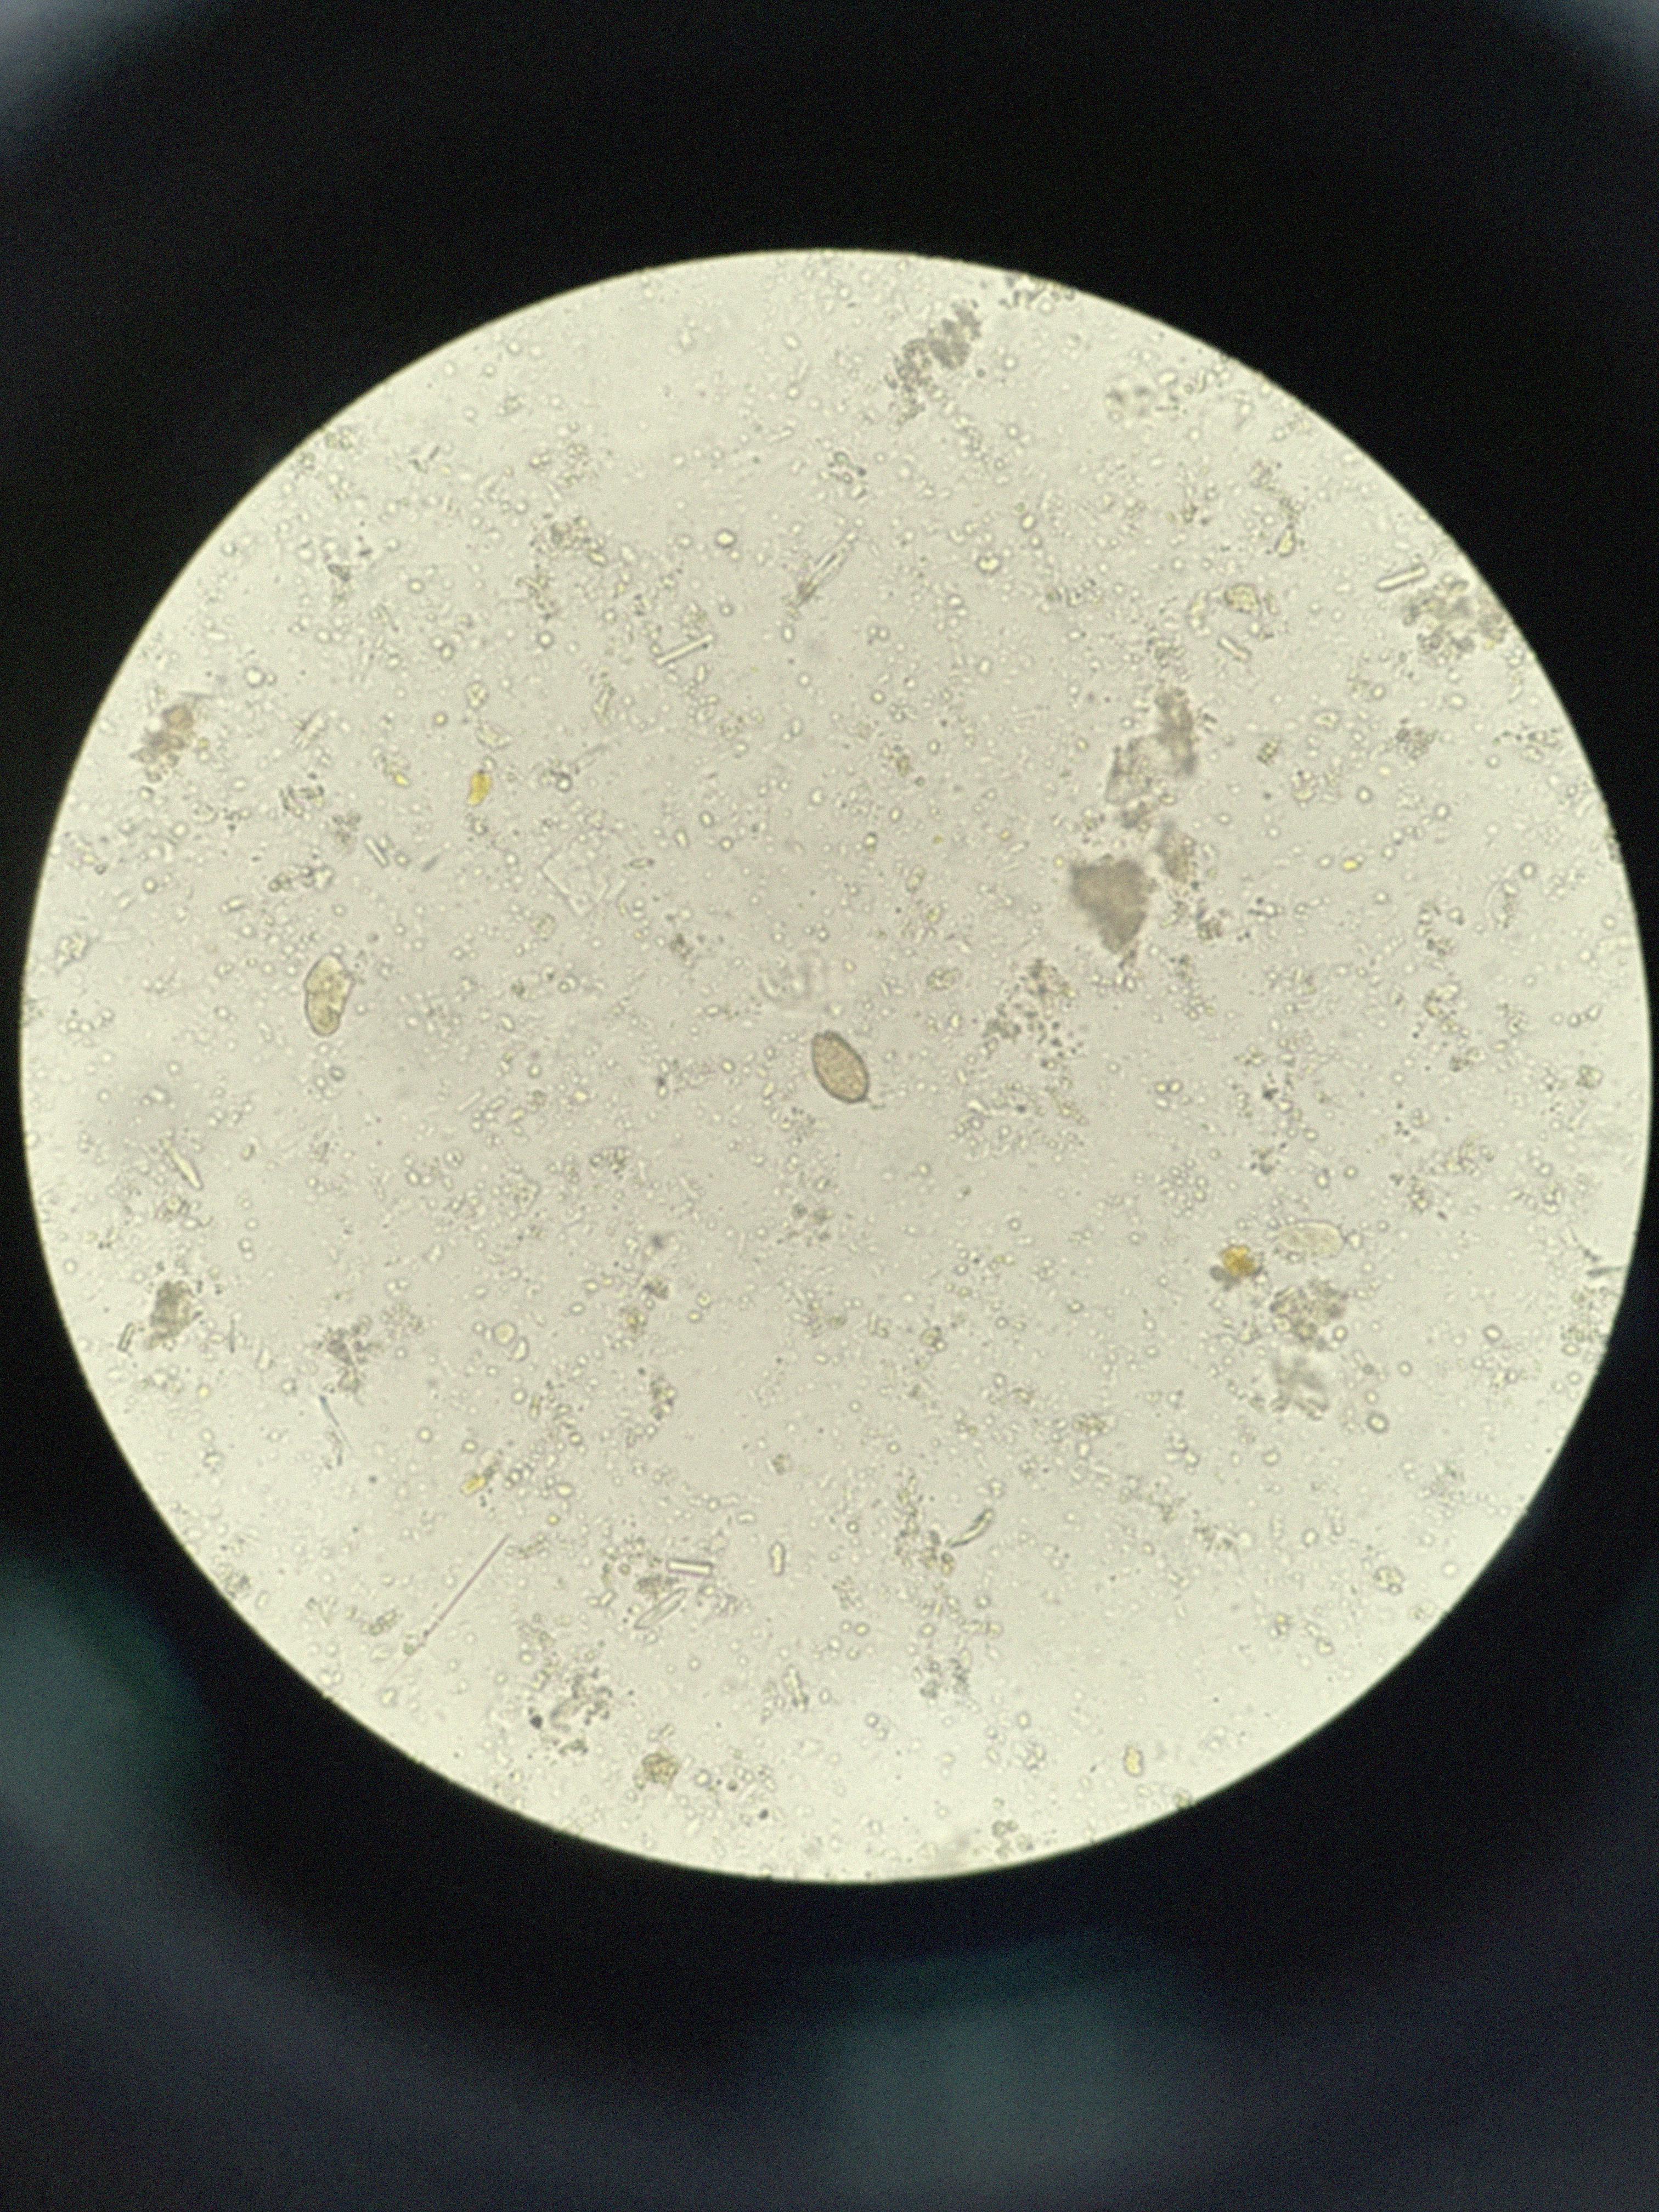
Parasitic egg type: Opisthorchis viverrine